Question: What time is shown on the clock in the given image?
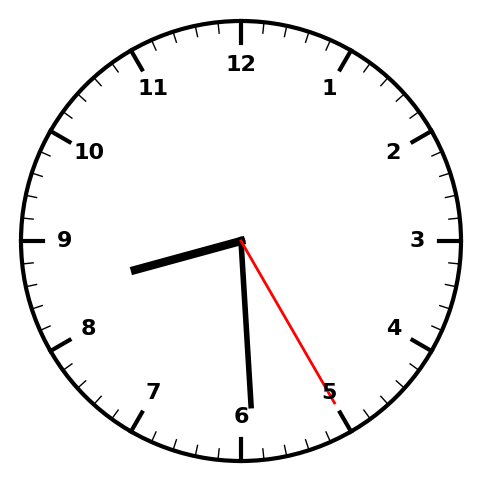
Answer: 08:29:25